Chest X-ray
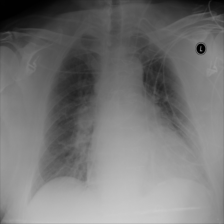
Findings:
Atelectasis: negative
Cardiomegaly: negative
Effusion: positive
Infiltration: negative
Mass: negative
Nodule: negative
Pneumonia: negative
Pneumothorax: negative
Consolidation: negative
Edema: negative
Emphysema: negative
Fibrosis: negative
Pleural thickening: negative
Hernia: negative